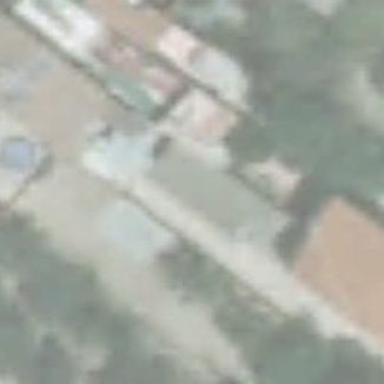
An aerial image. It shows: Residential building.